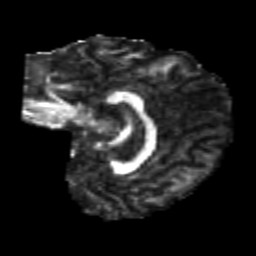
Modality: FA
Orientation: sagittal
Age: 26
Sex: female
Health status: healthy
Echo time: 0.074 s